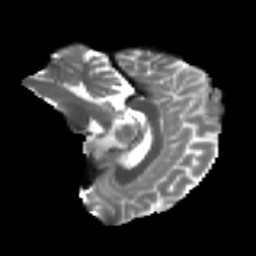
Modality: T2w
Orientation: sagittal
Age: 30
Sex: female
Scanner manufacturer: ge
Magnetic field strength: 3 T
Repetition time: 7.8 s
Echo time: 0.0606 s